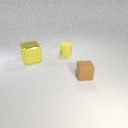
large yellow metal cube to the left of small yellow rubber cylinder